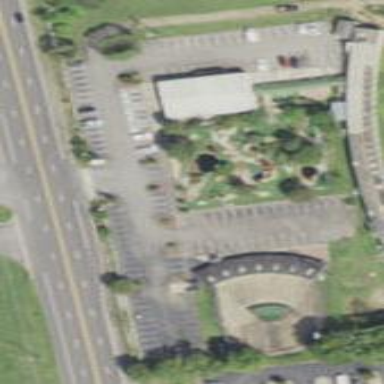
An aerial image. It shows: Miniature golf leisure land.